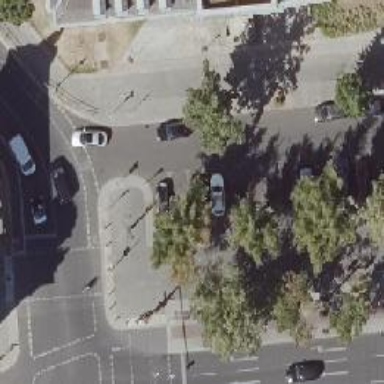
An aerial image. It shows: Unmarked crossing on the road.